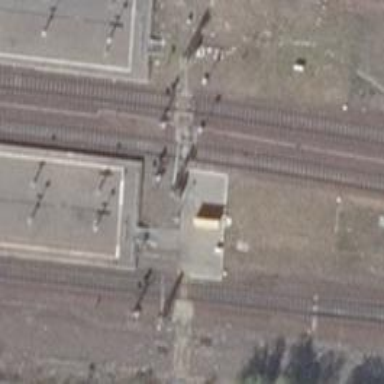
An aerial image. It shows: Railway signal.